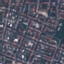
Land use / land cover: Residential